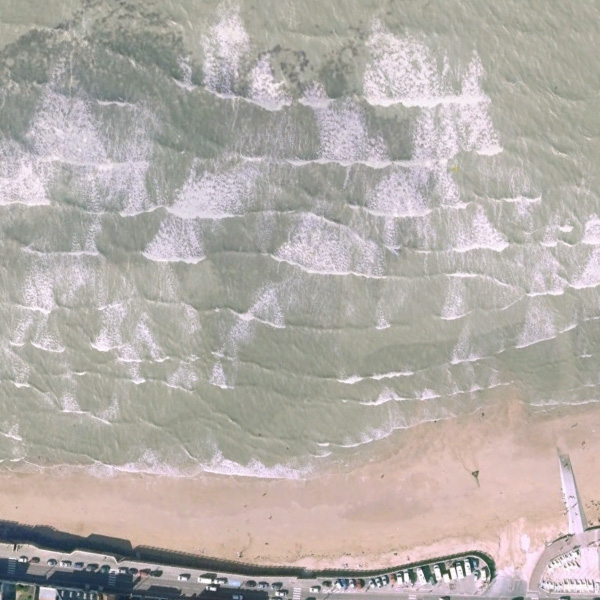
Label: Beach